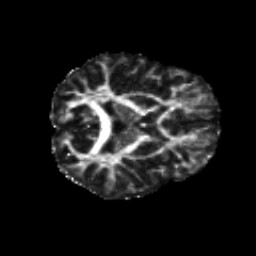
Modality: FA
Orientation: axial
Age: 18
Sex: male
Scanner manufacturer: siemens
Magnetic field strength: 3 T
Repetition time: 8.8 s
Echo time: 0.085 s